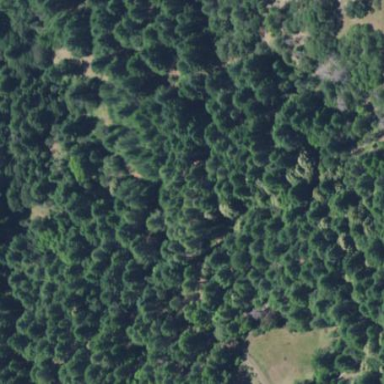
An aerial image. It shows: Forest area.